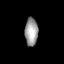
Tissue: lung
Cell type: Epithelial cells
Senescence score: 0.2091
Nuclear area (px): 361
Mean DAPI intensity: 155.554